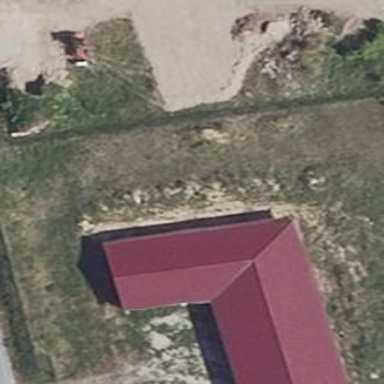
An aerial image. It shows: Building with gabled roof. The roof orientation is along the structure.